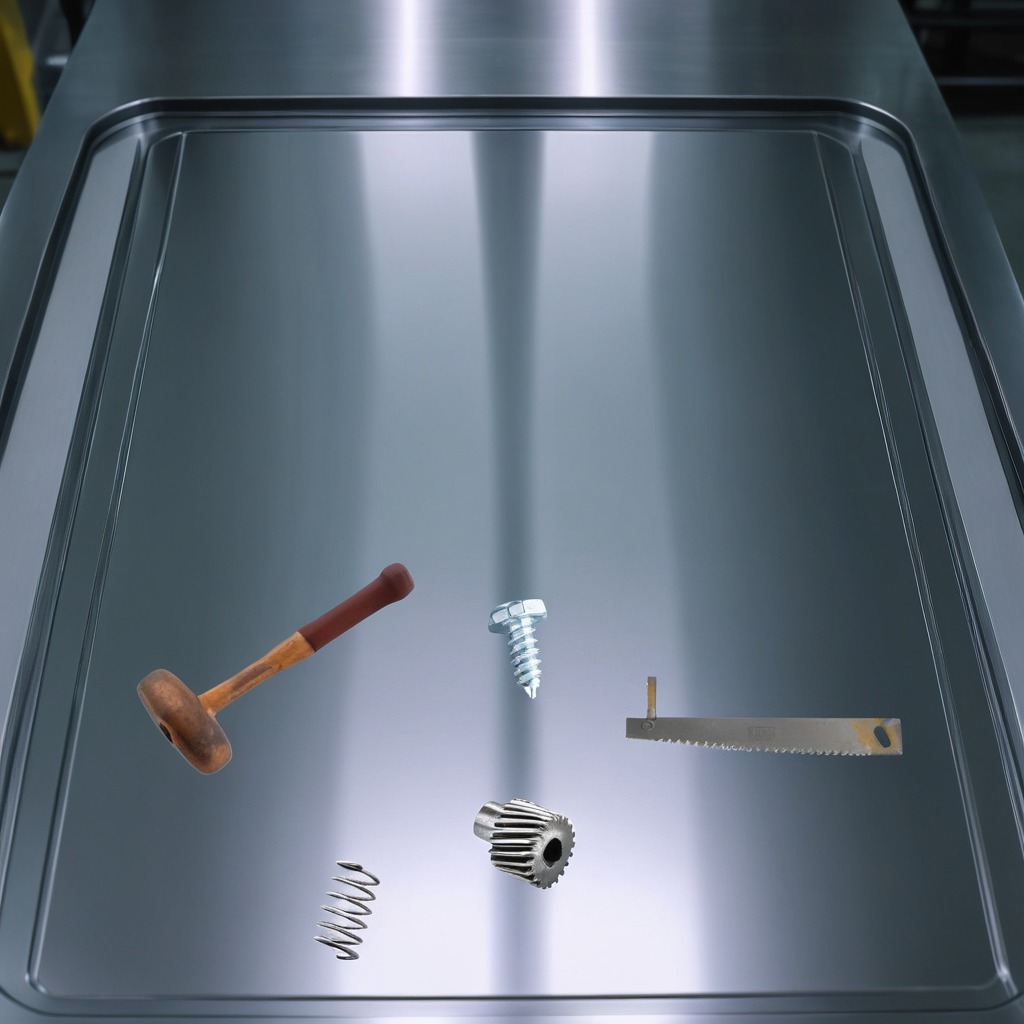
A steel gear with teeth, a hammer, a metal machine screw, a coiled metal spring, and a handheld metal saw are lying on a metal table in a machine shop under fluorescent lights.